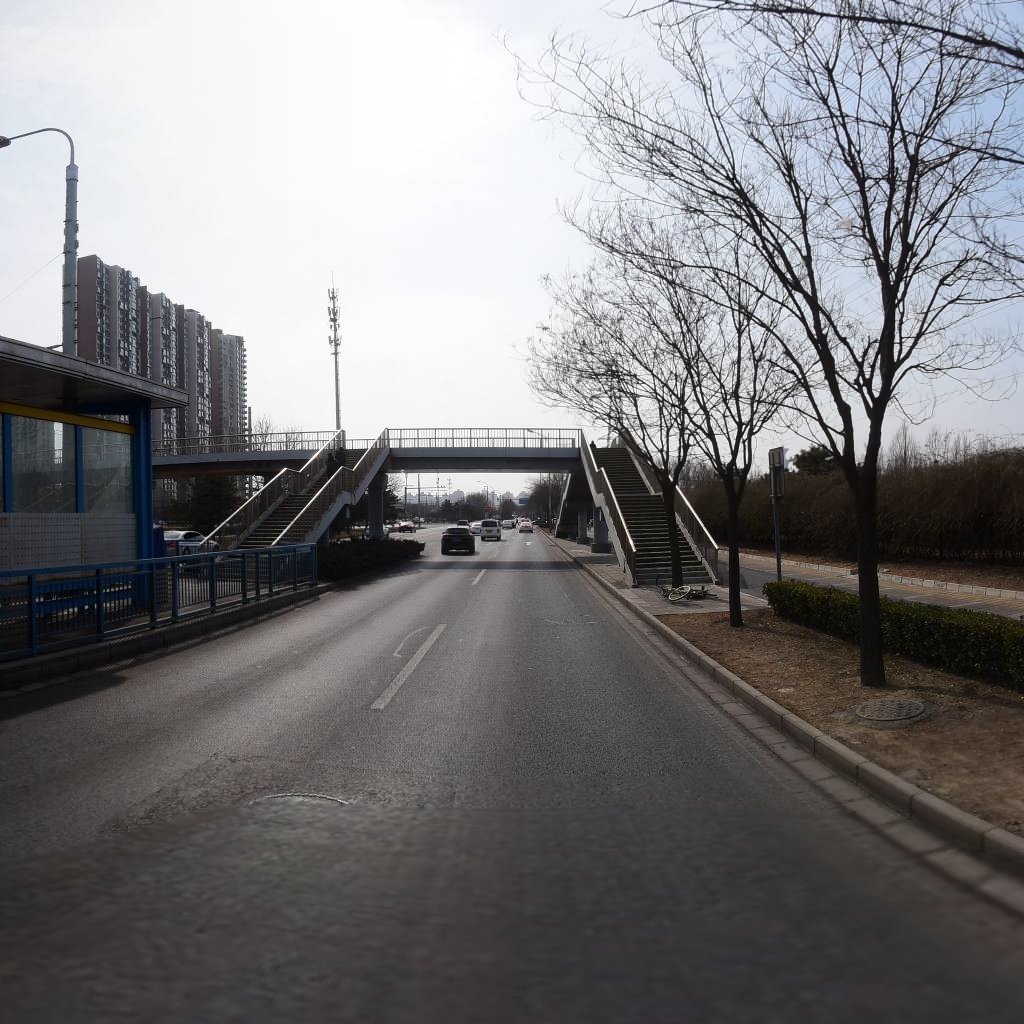
Region: Chaoyang
Road damage annotations: longitudinal patch, manhole cover, manhole cover